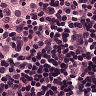
Metastatic tissue present: no